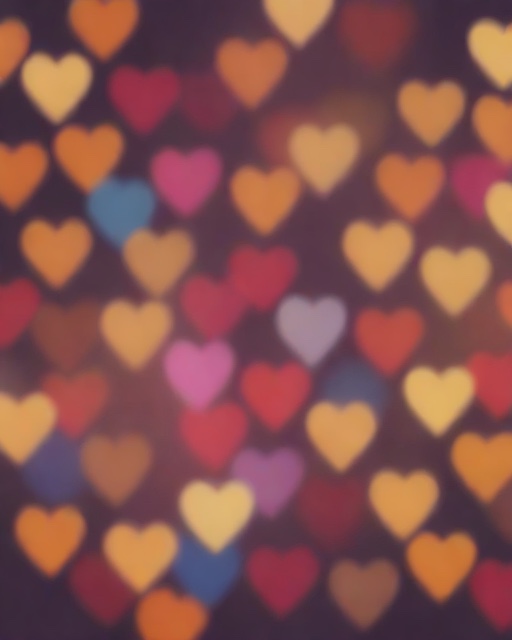
Category: Valentine